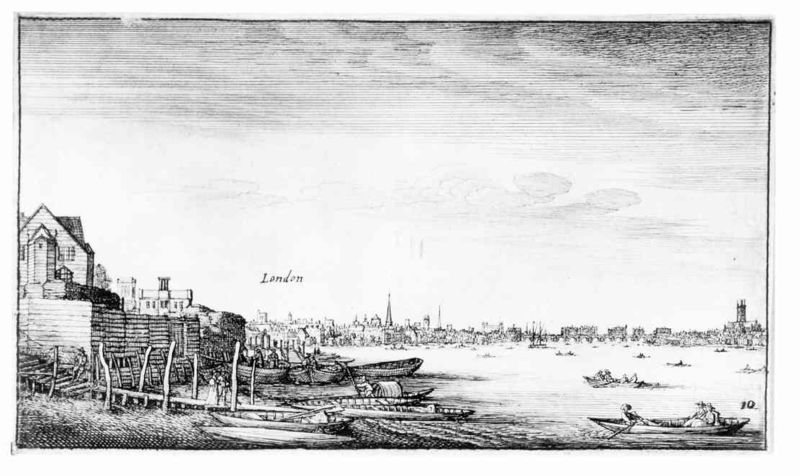
Titel: London
Künstler: Wenzel Hollar
Standort: Karlsruhe
Institution: Staatliche Kunsthalle Karlsruhe
Schlagwörter: himmel, mann, meer, wasser, weiß, wolken, fluss, frauen, kirchturm, landschaft, menschen, see, stadt, ufer, fenster, frau, grau, holz, hüte, männer, schwarz, skizze, zeichnung, gebäude, haus, zaun, arm, horizont, häuser, pfähle, kirche, personen, blatt, england, boot, boote, handel, kahn, paddel, ruder, turm, küste, schiff, schiffe, schrift, segel, strand, papier, ansicht, man, vedute, venedig, fischer, dorf, mauer, grafik, graphik, monochrom, hütten, wolkenlos, silhouette, figuren, hafen, anleger, kai, bootssteg, pier, steg, treppe, ruderboot, ruderer, rudern, bohlen, skyline, panorama, stadtansicht, erker, tusche, türme, druck, schwarzweiss, schraffur, radierung, stich, text, bleistift, siedlung, london, armut, bote, holzhaus, lagune, siluette, ruderboote, tower, himml, themse, fkuß, großbritannien, docks, bootsanleger, staksen, stadrt, 10, londen, thmse, himmel boote